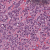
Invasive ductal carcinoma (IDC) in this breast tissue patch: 1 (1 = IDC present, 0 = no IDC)